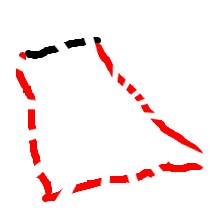
Shape: trapezoid